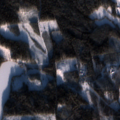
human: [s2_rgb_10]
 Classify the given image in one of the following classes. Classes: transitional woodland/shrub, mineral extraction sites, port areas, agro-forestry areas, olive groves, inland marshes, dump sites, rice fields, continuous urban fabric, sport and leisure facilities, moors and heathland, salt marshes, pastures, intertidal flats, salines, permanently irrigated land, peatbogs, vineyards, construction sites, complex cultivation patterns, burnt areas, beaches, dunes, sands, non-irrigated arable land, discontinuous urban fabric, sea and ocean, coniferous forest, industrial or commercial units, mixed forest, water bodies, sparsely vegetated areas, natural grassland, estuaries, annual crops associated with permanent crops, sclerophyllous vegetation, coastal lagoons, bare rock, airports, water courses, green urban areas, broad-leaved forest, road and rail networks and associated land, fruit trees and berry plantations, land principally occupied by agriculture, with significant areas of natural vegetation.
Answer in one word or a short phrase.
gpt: coniferous forest, mixed forest, water bodies